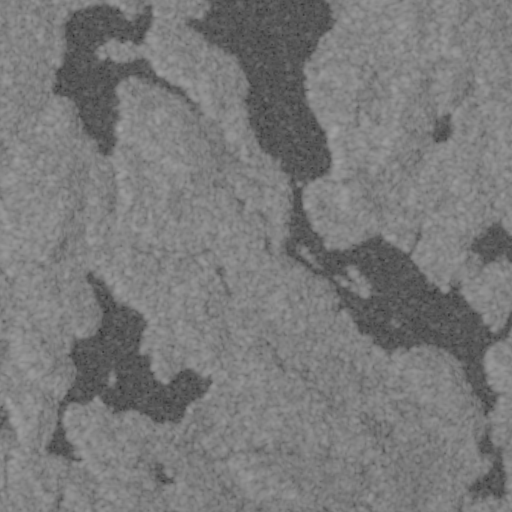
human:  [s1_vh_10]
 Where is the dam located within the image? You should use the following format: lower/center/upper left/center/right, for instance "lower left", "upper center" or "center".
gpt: The dam is located in the lower right of the image.
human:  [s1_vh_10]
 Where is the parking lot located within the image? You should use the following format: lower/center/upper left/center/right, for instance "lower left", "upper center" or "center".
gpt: The parking lot is located in the lower right of the image.
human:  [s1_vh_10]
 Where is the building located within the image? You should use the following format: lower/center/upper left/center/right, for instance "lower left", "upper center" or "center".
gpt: The building is located in the lower right of the image.
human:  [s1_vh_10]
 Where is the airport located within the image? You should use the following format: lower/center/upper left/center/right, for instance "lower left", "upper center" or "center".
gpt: There is no airport in the image.

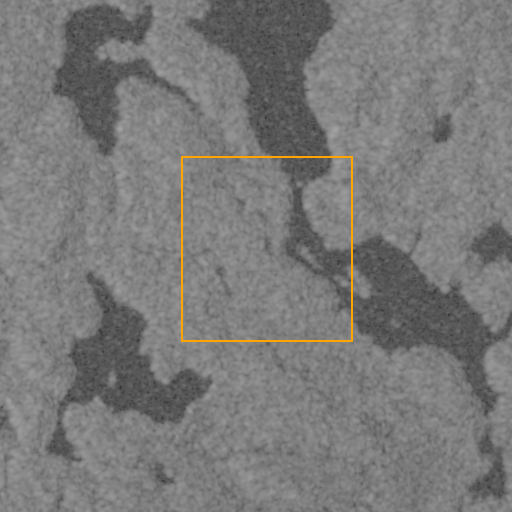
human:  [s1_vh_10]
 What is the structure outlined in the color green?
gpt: There is no green outline.
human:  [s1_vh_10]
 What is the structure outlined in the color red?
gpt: There is no structure outlined in red.